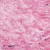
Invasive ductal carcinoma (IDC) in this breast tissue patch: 0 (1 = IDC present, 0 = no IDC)